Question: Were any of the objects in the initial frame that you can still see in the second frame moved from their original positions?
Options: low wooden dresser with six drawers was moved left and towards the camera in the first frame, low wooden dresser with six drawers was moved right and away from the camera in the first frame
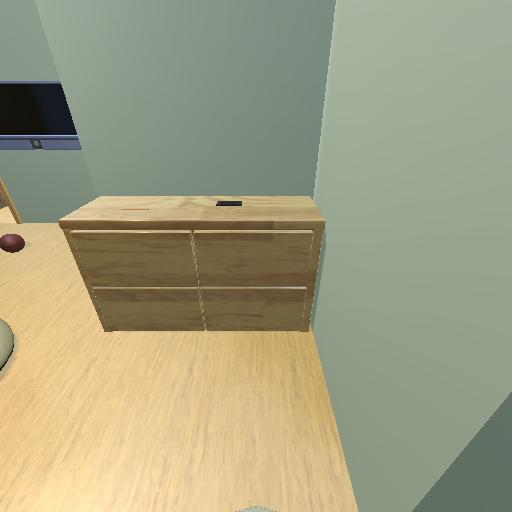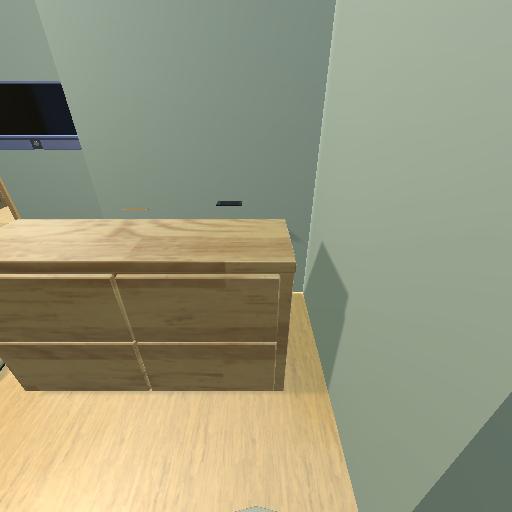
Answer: low wooden dresser with six drawers was moved left and towards the camera in the first frame